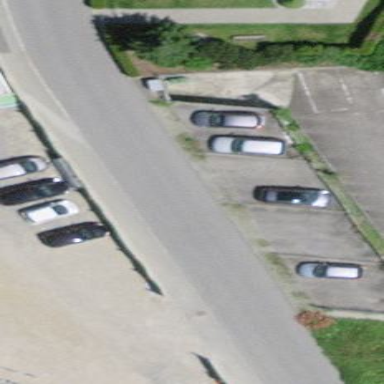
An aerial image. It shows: Garage.